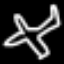
Label: airplane